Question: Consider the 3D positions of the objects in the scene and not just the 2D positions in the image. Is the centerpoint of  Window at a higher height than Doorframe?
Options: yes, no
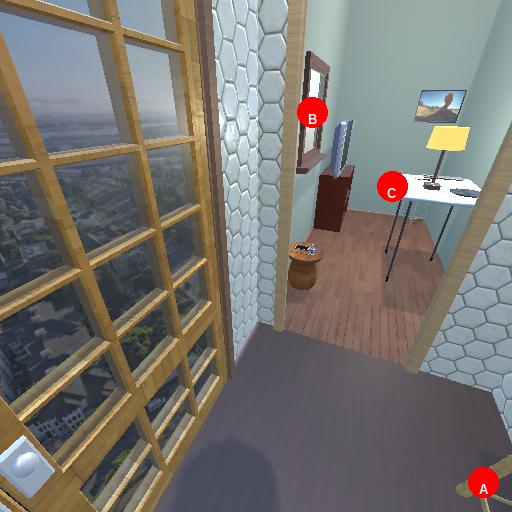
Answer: yes